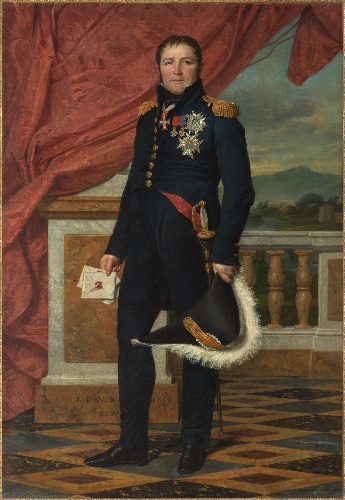
Title: General Étienne-Maurice Gérard (1773–1852)
Artist: Jacques Louis David
Artist bio: French, Paris 1748–1825 Brussels
Date: 1816
Object type: Painting
Classification: Paintings
Medium: Oil on canvas
Dimensions: 77 5/8 x 53 5/8 in. (197.2 x 136.2 cm)
Department: European Paintings
Credit line: Purchase, Rogers and Fletcher Funds, and Mary Wetmore Shively Bequest, in memory of her husband, Henry L. Shively, M.D., 1965
Accession year: 1965
Repository: Metropolitan Museum of Art, New York, NY
Tags: Men|Portraits|Generals